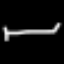
Label: bed